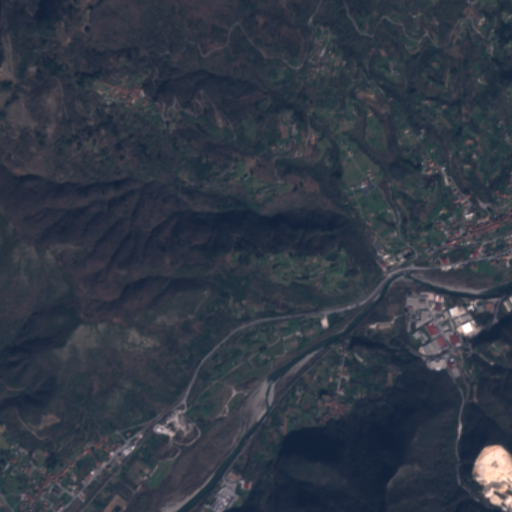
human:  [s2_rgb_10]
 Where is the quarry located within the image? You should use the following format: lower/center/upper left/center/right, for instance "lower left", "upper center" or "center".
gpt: The quarry is located in the lower right of the image.
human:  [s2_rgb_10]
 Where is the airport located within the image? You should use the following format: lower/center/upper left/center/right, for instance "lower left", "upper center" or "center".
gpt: There is no airport in the image.